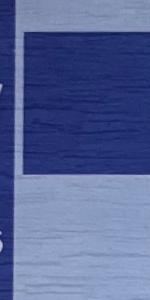
Label: Empty